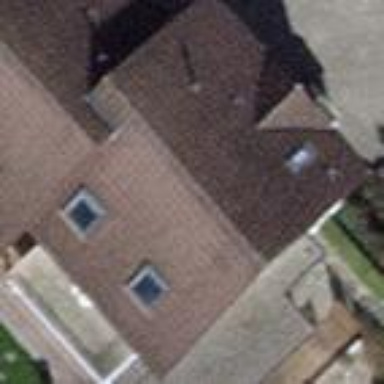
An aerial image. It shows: Gabled roof house.